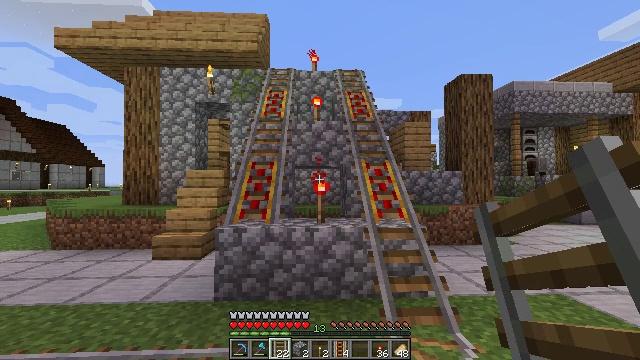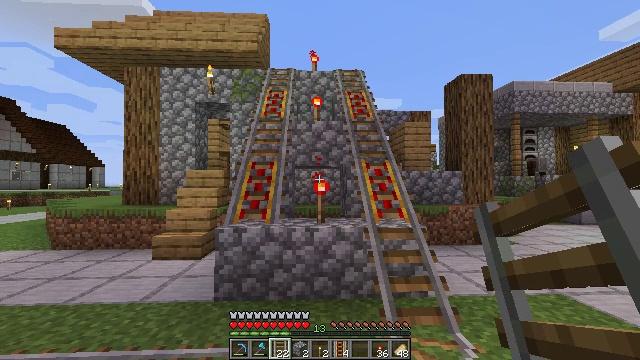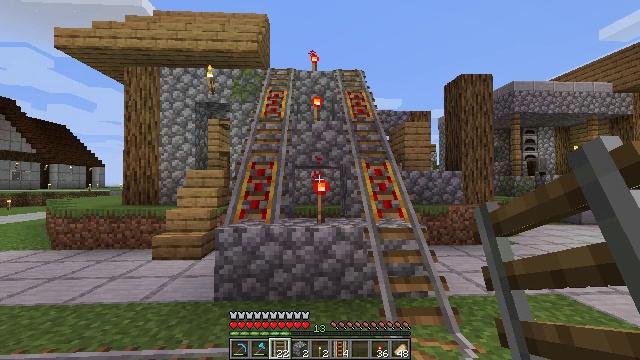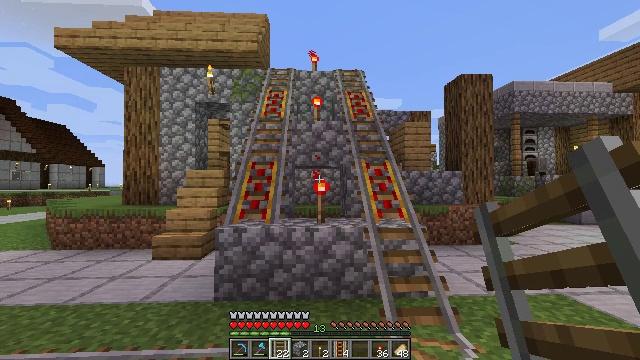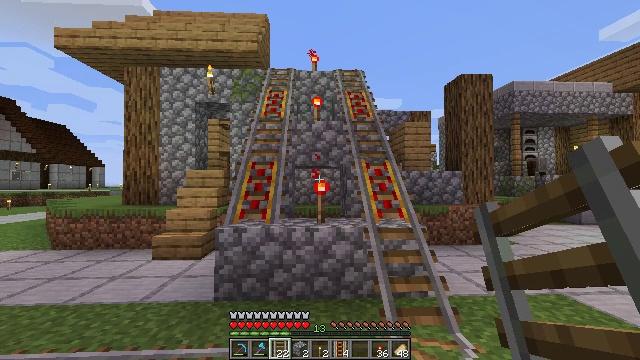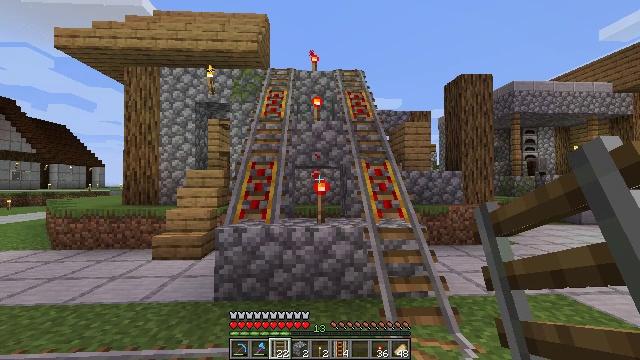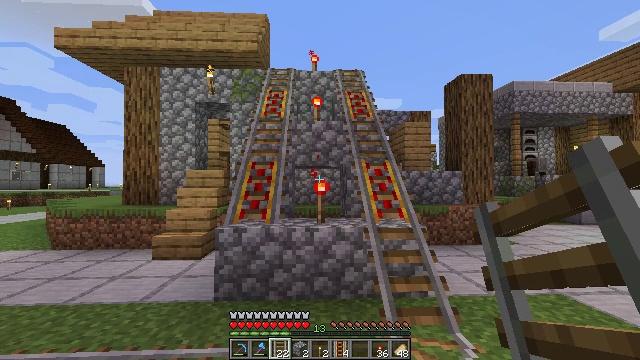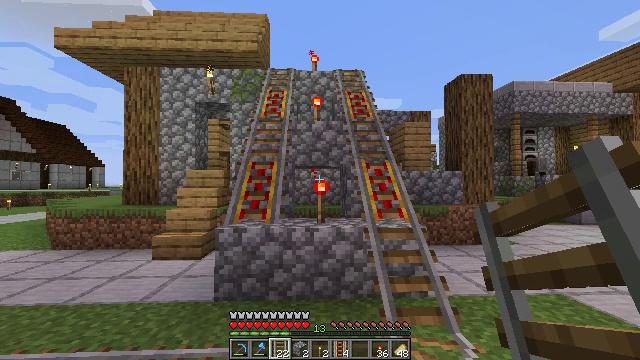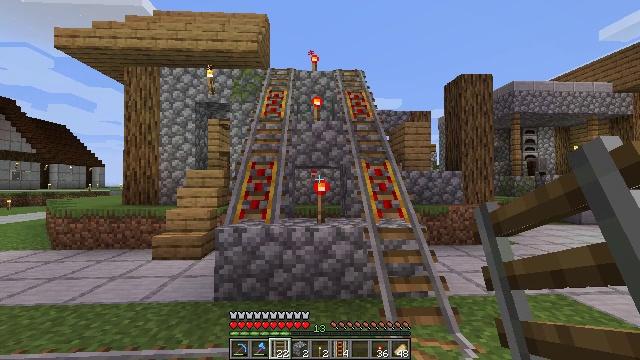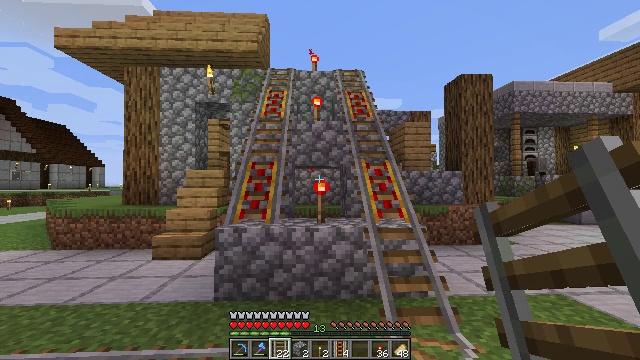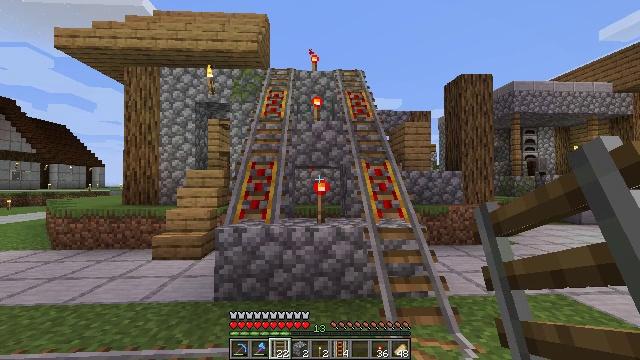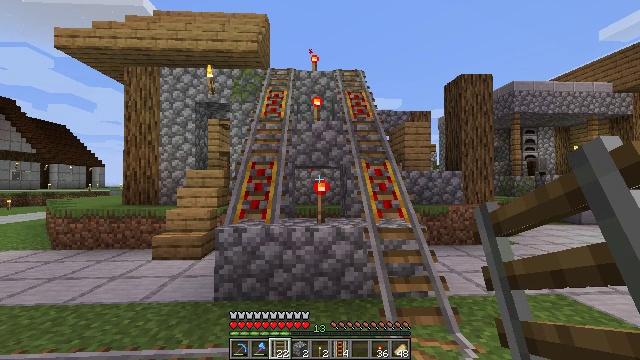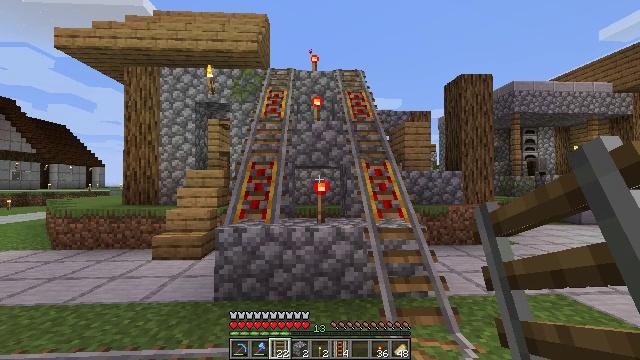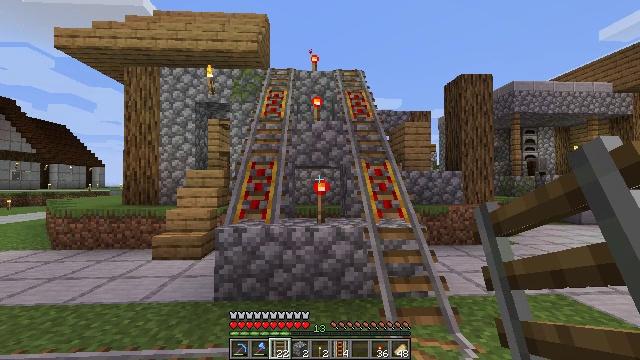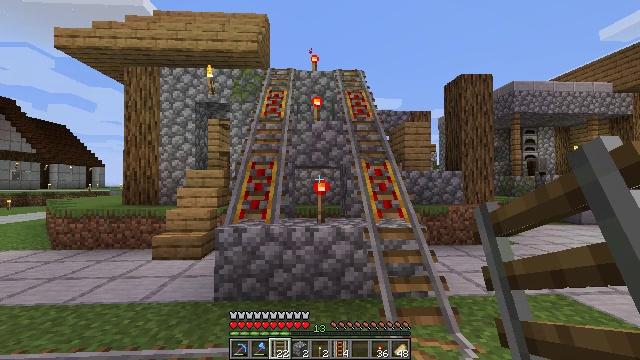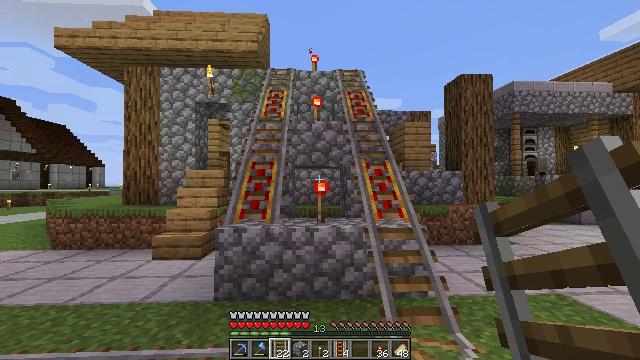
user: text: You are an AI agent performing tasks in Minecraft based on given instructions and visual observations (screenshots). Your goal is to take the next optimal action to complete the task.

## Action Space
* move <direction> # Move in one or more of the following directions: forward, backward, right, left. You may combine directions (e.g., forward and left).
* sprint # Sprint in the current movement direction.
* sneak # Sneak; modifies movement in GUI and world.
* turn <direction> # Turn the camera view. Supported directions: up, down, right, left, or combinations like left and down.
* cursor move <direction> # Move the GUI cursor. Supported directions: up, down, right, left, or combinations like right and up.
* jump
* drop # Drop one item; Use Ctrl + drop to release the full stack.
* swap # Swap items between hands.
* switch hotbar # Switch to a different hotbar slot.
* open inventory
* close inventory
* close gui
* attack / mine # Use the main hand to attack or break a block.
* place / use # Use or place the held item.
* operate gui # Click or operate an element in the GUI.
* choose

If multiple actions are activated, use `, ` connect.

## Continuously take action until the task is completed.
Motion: motion action
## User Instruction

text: Destroy the cauldron to put it in your inventory.
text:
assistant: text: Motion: no_op
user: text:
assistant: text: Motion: no_op
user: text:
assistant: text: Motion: no_op
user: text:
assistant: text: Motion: no_op
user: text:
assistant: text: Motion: no_op
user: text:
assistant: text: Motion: no_op
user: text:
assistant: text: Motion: no_op
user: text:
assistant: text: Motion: no_op
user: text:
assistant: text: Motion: no_op
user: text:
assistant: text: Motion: no_op
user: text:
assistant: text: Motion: no_op
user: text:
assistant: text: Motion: no_op
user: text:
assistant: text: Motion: no_op
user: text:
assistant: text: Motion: no_op
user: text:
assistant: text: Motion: no_op
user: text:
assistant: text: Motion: no_op
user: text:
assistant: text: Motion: no_op
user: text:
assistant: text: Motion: no_op
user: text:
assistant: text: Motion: no_op
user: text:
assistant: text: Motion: no_op
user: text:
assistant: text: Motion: no_op
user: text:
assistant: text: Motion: no_op
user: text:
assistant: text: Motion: no_op
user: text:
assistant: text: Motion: no_op
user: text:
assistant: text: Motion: no_op
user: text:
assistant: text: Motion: no_op
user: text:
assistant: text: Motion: no_op
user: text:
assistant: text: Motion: no_op
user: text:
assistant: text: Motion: no_op
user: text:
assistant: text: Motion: no_op